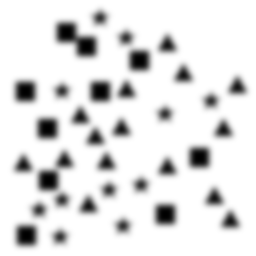
Squares: 10
Triangles: 15
Stars: 11
Total shapes: 36